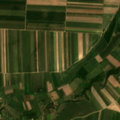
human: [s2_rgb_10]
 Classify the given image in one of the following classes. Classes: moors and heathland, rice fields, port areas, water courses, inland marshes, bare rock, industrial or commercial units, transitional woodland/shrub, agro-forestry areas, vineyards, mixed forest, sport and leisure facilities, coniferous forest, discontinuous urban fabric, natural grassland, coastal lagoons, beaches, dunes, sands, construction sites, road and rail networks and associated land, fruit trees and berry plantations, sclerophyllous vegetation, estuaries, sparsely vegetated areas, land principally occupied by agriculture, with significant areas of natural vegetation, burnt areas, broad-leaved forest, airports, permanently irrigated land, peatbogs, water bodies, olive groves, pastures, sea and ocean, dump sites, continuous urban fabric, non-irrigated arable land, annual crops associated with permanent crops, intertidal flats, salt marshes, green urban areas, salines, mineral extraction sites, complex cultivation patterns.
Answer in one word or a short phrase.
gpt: non-irrigated arable land, complex cultivation patterns, land principally occupied by agriculture, with significant areas of natural vegetation